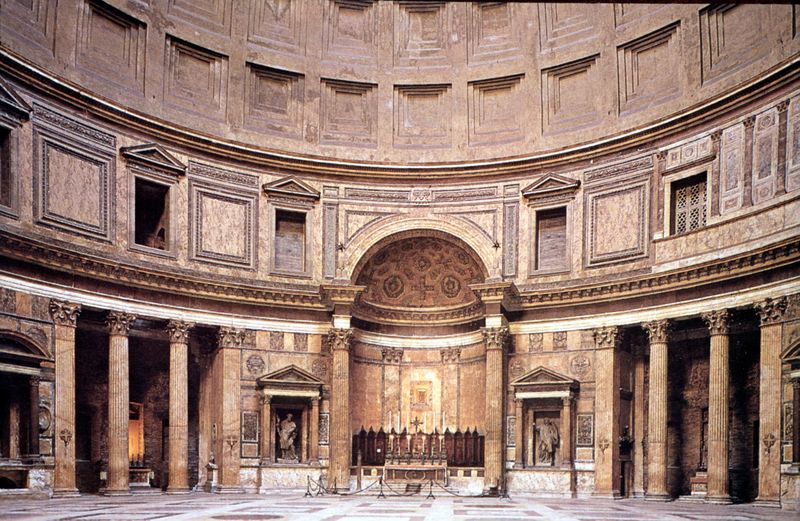
Titel: Pantheon (Innenansicht)
Standort: Roma
Institution: Pantheon
Schlagwörter: blau, schatten, ocker, braun, fenster, hell, licht, marmor, pfeiler, raum, schwarz, säule, säulen, zeichnung, dach, gebäude, rot, beige, alt, architektur, rahmen, innenraum, gitter, kirche, boden, gold, decke, innen, renaissance, rosa, rund, kanneliert, skulptur, bogen, italien, leer, giebel, pilaster, saal, figuren, kuppel, seile, glanz, verzierung, kerze, kerzen, hoch, foto, fotografie, photographie, nische, gewölbe, antike, kreuz, mosaik, beten, altar, architrav, kapitelle, pantheon, rom, schnitzerei, photo, fries, sims, gesims, skulpturen, fenstergitter, plastiken, statuen, sicht, kircheninneres, simse, apsis, florenz, kapelle, kanneluren, geschosse, tempel, kasetten, kassetten, heilige, marmorboden, heilig, dreiecke, vierecke, marmos, absperrung, forum, klassisch, ebenen, aufriss, korintisch, tympanon, nischen, aedikula, medici, kasettendecke, tonnengewölbe, segmentgiebel, rundbau, gesimse, kuppelbau, medaillons, lüftung, arken, altäre, kasstten, berühmt, kasseten, gefache, altr, kassetiert, grandenkmal, neue sakristei, haggia sophia